Field crop: maize
Growth stage: 1
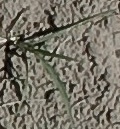
Species: sorghum